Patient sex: M
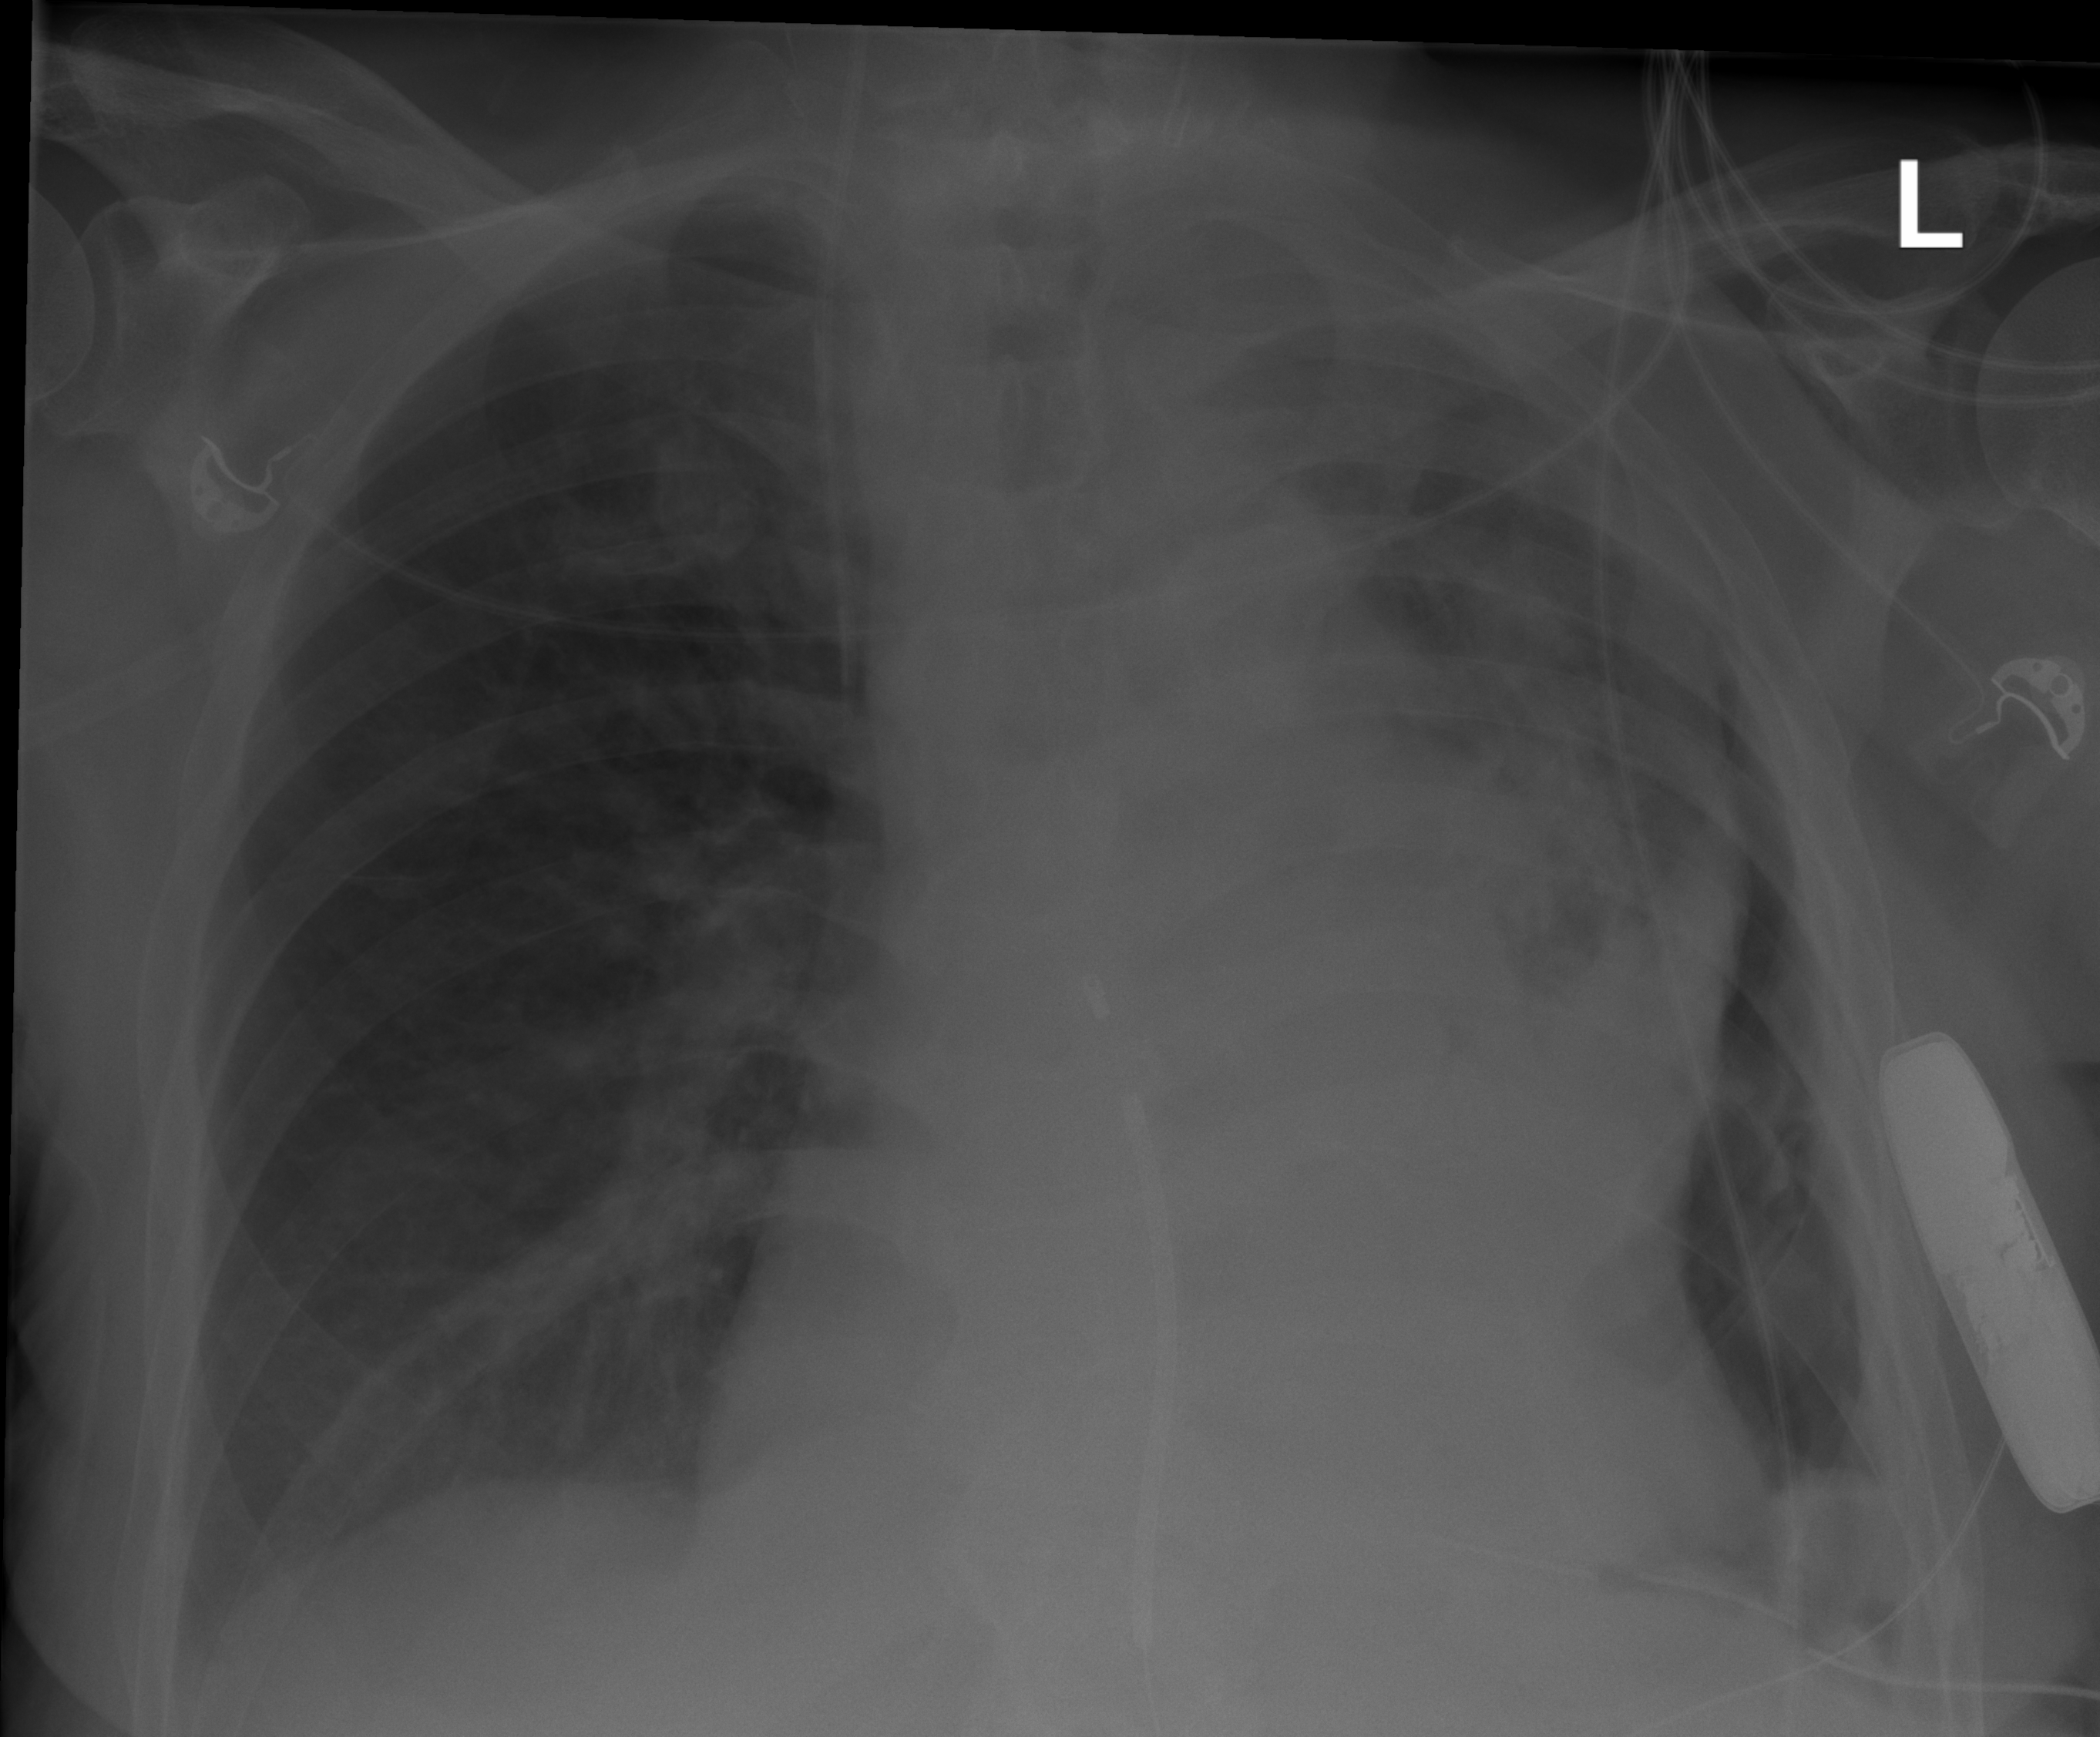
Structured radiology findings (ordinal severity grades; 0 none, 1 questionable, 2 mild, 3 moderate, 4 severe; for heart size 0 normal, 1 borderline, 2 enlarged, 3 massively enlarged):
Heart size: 2
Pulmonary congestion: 0
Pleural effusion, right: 0
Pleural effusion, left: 2
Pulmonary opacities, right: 0
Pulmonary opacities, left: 2
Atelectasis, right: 0
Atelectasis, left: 0